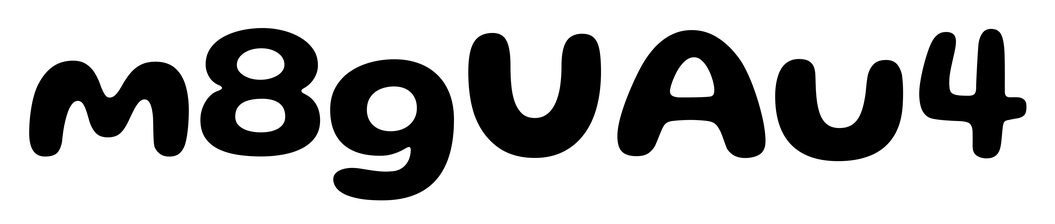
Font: Gluten_SemiBold